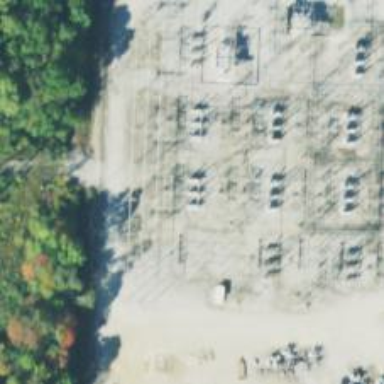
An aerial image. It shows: Switch used for power control.